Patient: sex M, age 61
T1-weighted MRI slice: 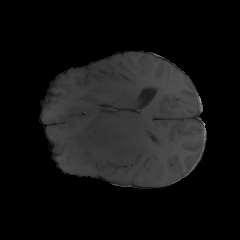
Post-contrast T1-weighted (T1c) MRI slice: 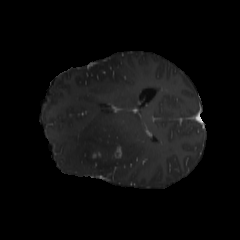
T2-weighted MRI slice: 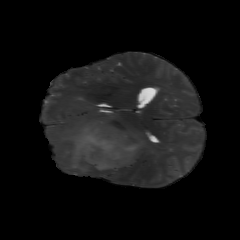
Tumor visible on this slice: yes
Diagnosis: Glioblastoma, IDH-wildtype
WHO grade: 4